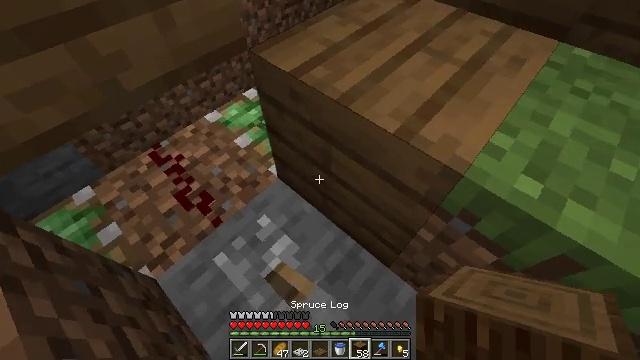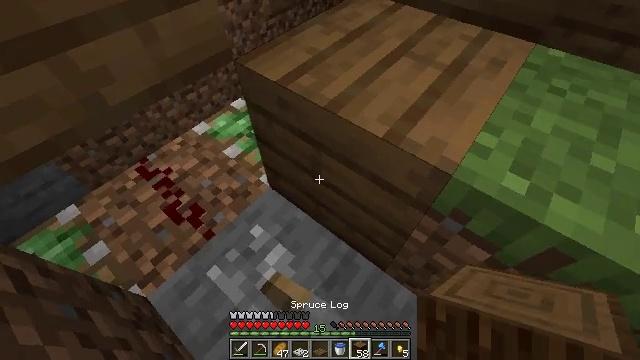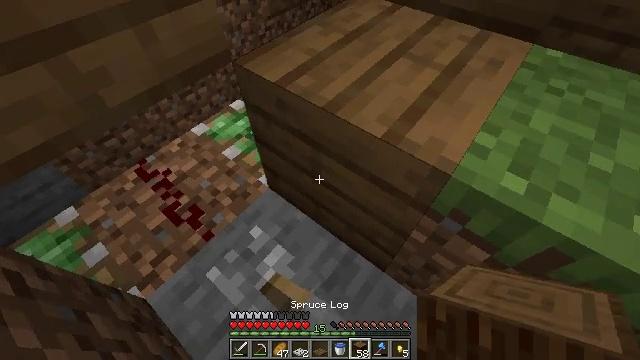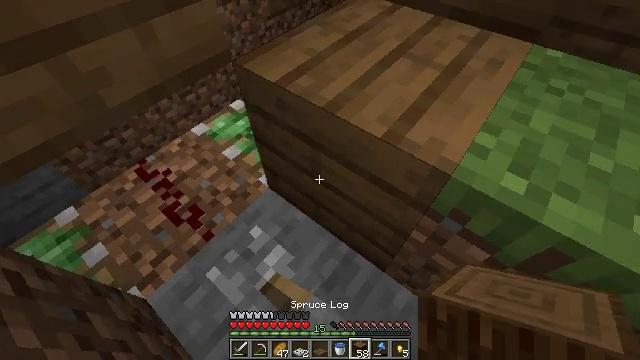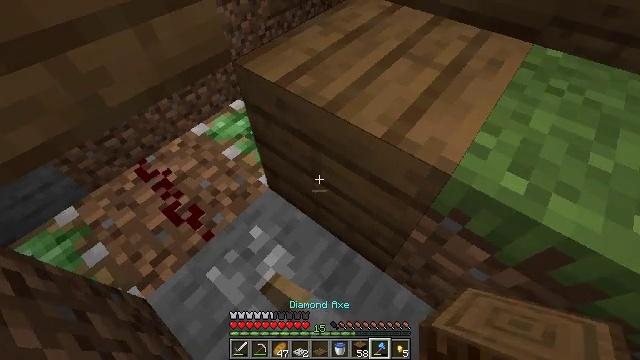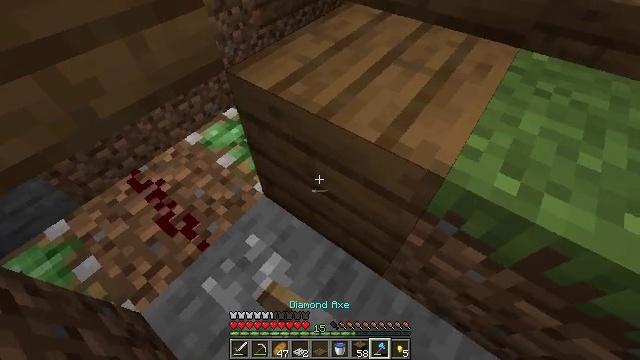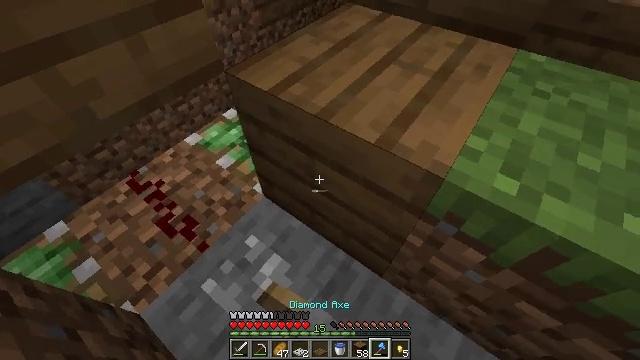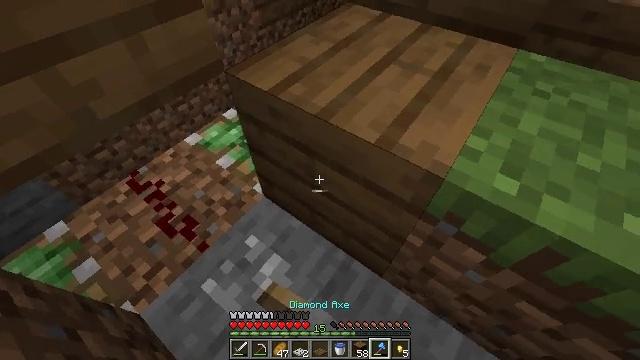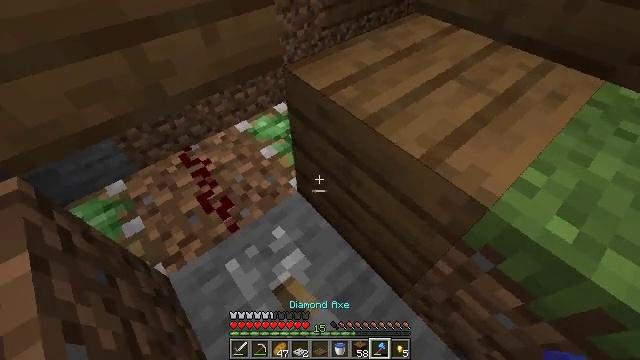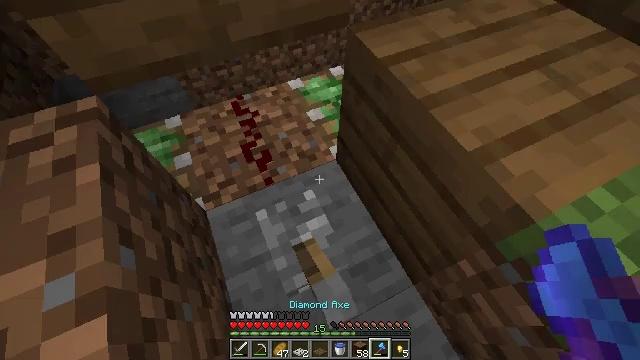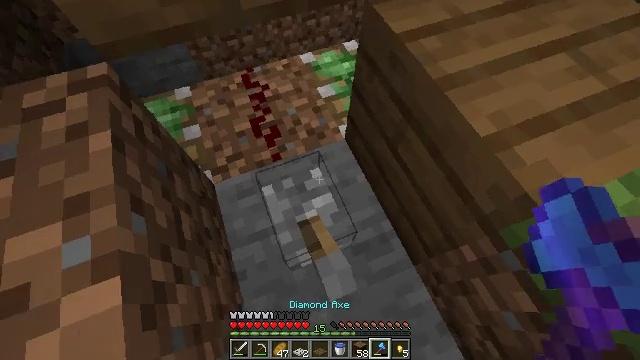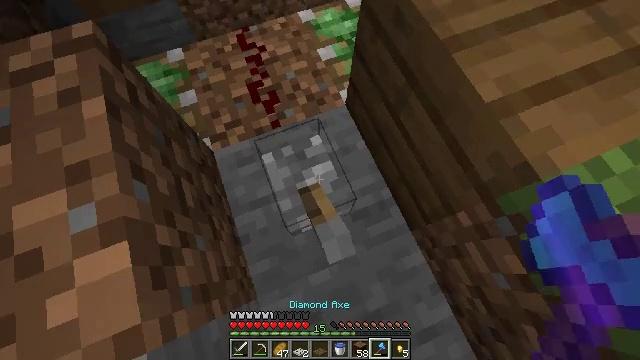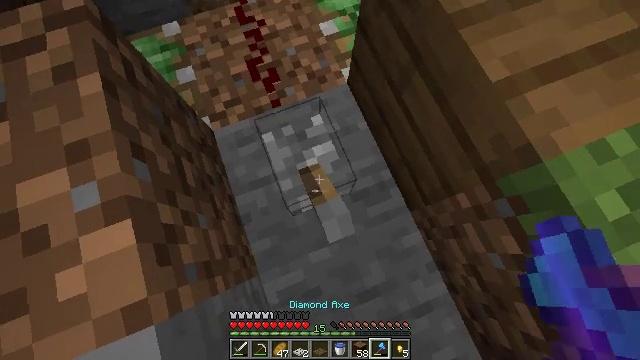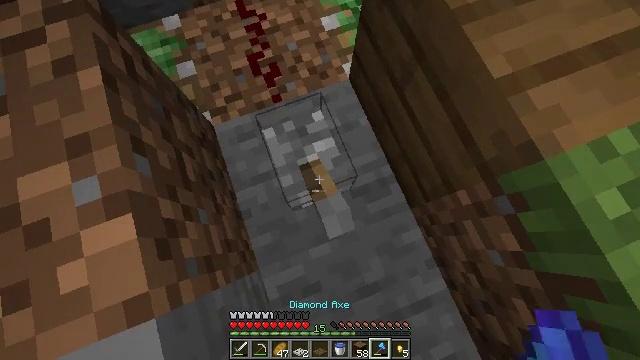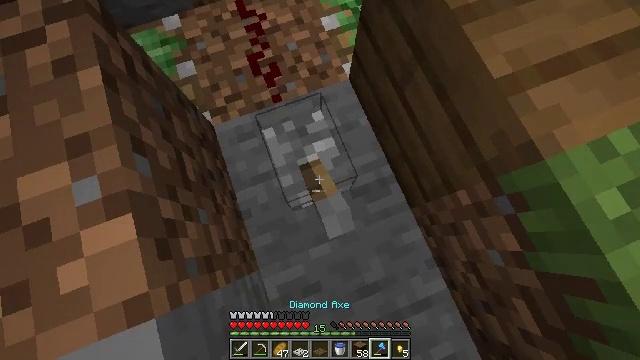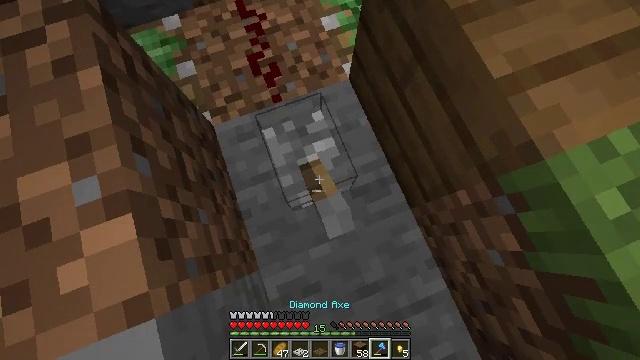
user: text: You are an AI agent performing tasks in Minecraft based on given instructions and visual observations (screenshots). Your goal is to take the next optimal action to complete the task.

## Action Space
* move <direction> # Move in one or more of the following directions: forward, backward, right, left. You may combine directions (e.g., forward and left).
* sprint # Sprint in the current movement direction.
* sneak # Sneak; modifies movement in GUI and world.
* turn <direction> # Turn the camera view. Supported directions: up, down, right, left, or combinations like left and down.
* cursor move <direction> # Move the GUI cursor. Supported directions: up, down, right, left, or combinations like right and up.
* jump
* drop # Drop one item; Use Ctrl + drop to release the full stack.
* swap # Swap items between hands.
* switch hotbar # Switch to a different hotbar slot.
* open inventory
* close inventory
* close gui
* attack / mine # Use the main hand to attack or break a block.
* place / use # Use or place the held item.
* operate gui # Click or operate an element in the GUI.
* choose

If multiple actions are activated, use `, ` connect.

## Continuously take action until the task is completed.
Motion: motion action
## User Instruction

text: Left-click on the lever to pick it up.
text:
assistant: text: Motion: turn right and up
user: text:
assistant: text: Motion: no_op
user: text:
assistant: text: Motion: no_op
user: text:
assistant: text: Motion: no_op
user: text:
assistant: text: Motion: turn right and up
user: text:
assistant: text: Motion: no_op
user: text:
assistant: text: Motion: no_op
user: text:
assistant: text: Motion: turn left
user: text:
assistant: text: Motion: turn left and down
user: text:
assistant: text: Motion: turn left and down
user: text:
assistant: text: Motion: turn down
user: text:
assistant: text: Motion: turn down
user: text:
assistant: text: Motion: no_op
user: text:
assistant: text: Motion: no_op
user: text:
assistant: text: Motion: no_op
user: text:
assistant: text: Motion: attack / mine
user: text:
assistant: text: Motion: attack / mine
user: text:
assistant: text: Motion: attack / mine
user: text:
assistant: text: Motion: attack / mine
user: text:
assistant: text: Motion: attack / mine
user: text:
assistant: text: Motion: attack / mine
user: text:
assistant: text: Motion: attack / mine
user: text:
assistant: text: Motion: attack / mine
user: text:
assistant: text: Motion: attack / mine
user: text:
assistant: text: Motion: turn left, attack / mine
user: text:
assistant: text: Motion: attack / mine
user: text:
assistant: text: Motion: attack / mine
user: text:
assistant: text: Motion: attack / mine
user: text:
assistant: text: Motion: attack / mine
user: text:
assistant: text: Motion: attack / mine